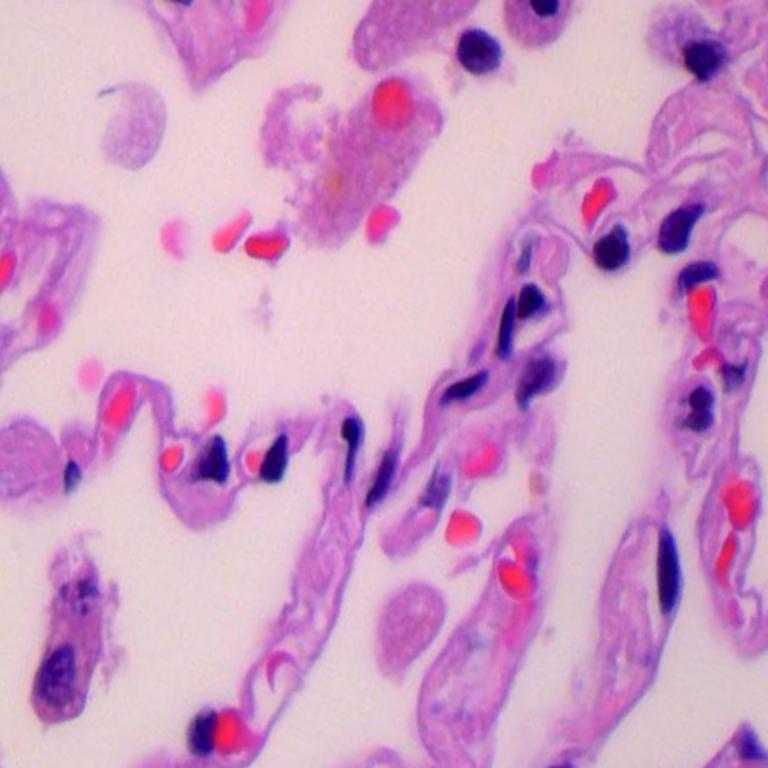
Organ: lung
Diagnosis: benign